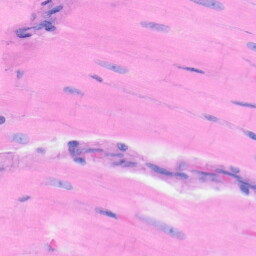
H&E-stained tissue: Heart